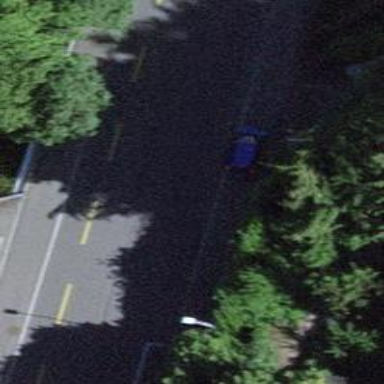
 featuring sidewalks on both sides and dedicated cycle lane on the left."